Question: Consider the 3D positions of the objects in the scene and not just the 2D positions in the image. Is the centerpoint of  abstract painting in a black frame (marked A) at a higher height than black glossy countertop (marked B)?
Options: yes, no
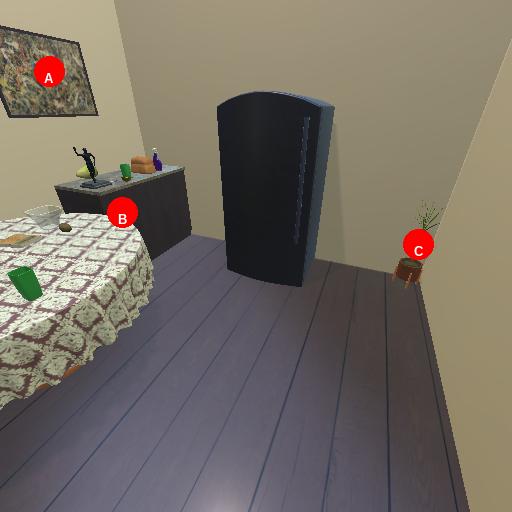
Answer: yes